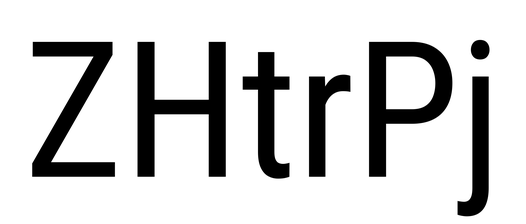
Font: Roboto_Condensed_Regular